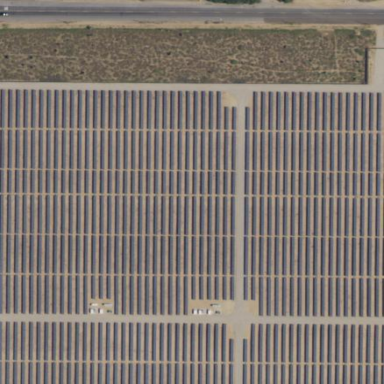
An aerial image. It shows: Solar power plant utilizing photovoltaic technology.